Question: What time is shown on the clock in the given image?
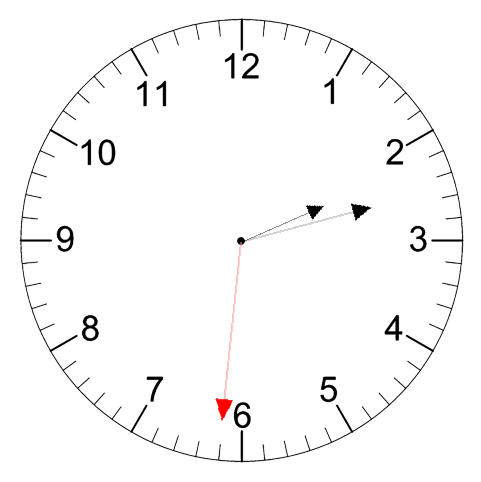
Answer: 02:12:31